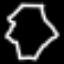
Label: octagon